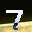
Label: 7